Field crop: maize
Growth stage: 2
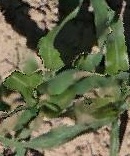
Species: maize